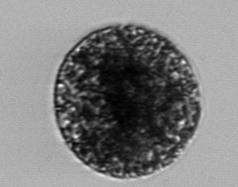
Label: Vicicitus_globosus